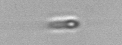
Label: flagellate_morphotype3